Question: I have subclassed 'UITabBar' and I need it to be transparent. Like This:
I have tried :'[[UITabBar appearance] setBarTintColor:[UIColor colorWithRed:79.0f/255.0 green:53.0f/255.0 blue:98.0f/255.0 alpha:0.6f]];'
It only changed The bar's color, but The bar is still not transparent.
Please help. I have tried lots of different methods, but none of them worked.
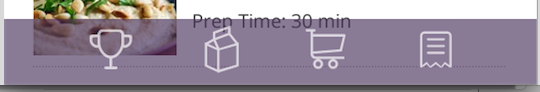
Answer: Try this
'''
// The color you want the tab bar to be
UIColor *barColor = [UIColor colorWithRed:79.0f/255.0 green:53.0f/255.0 blue:98.0f/255.0 alpha:0.6f];
// Create a 1x1 image from this color
UIGraphicsBeginImageContext(CGSizeMake(1, 1));
[barColor set];
UIRectFill(CGRectMake(0, 0, 1, 1));
UIImage *image = UIGraphicsGetImageFromCurrentImageContext();
UIGraphicsEndImageContext();
// Apply it to the tab bar
[[UITabBar appearance] setBackgroundImage:image];
'''
Here's the result